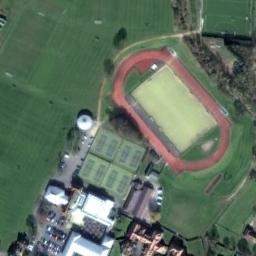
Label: ground_track_field